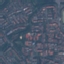
Land use / land cover class: Residential